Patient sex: M
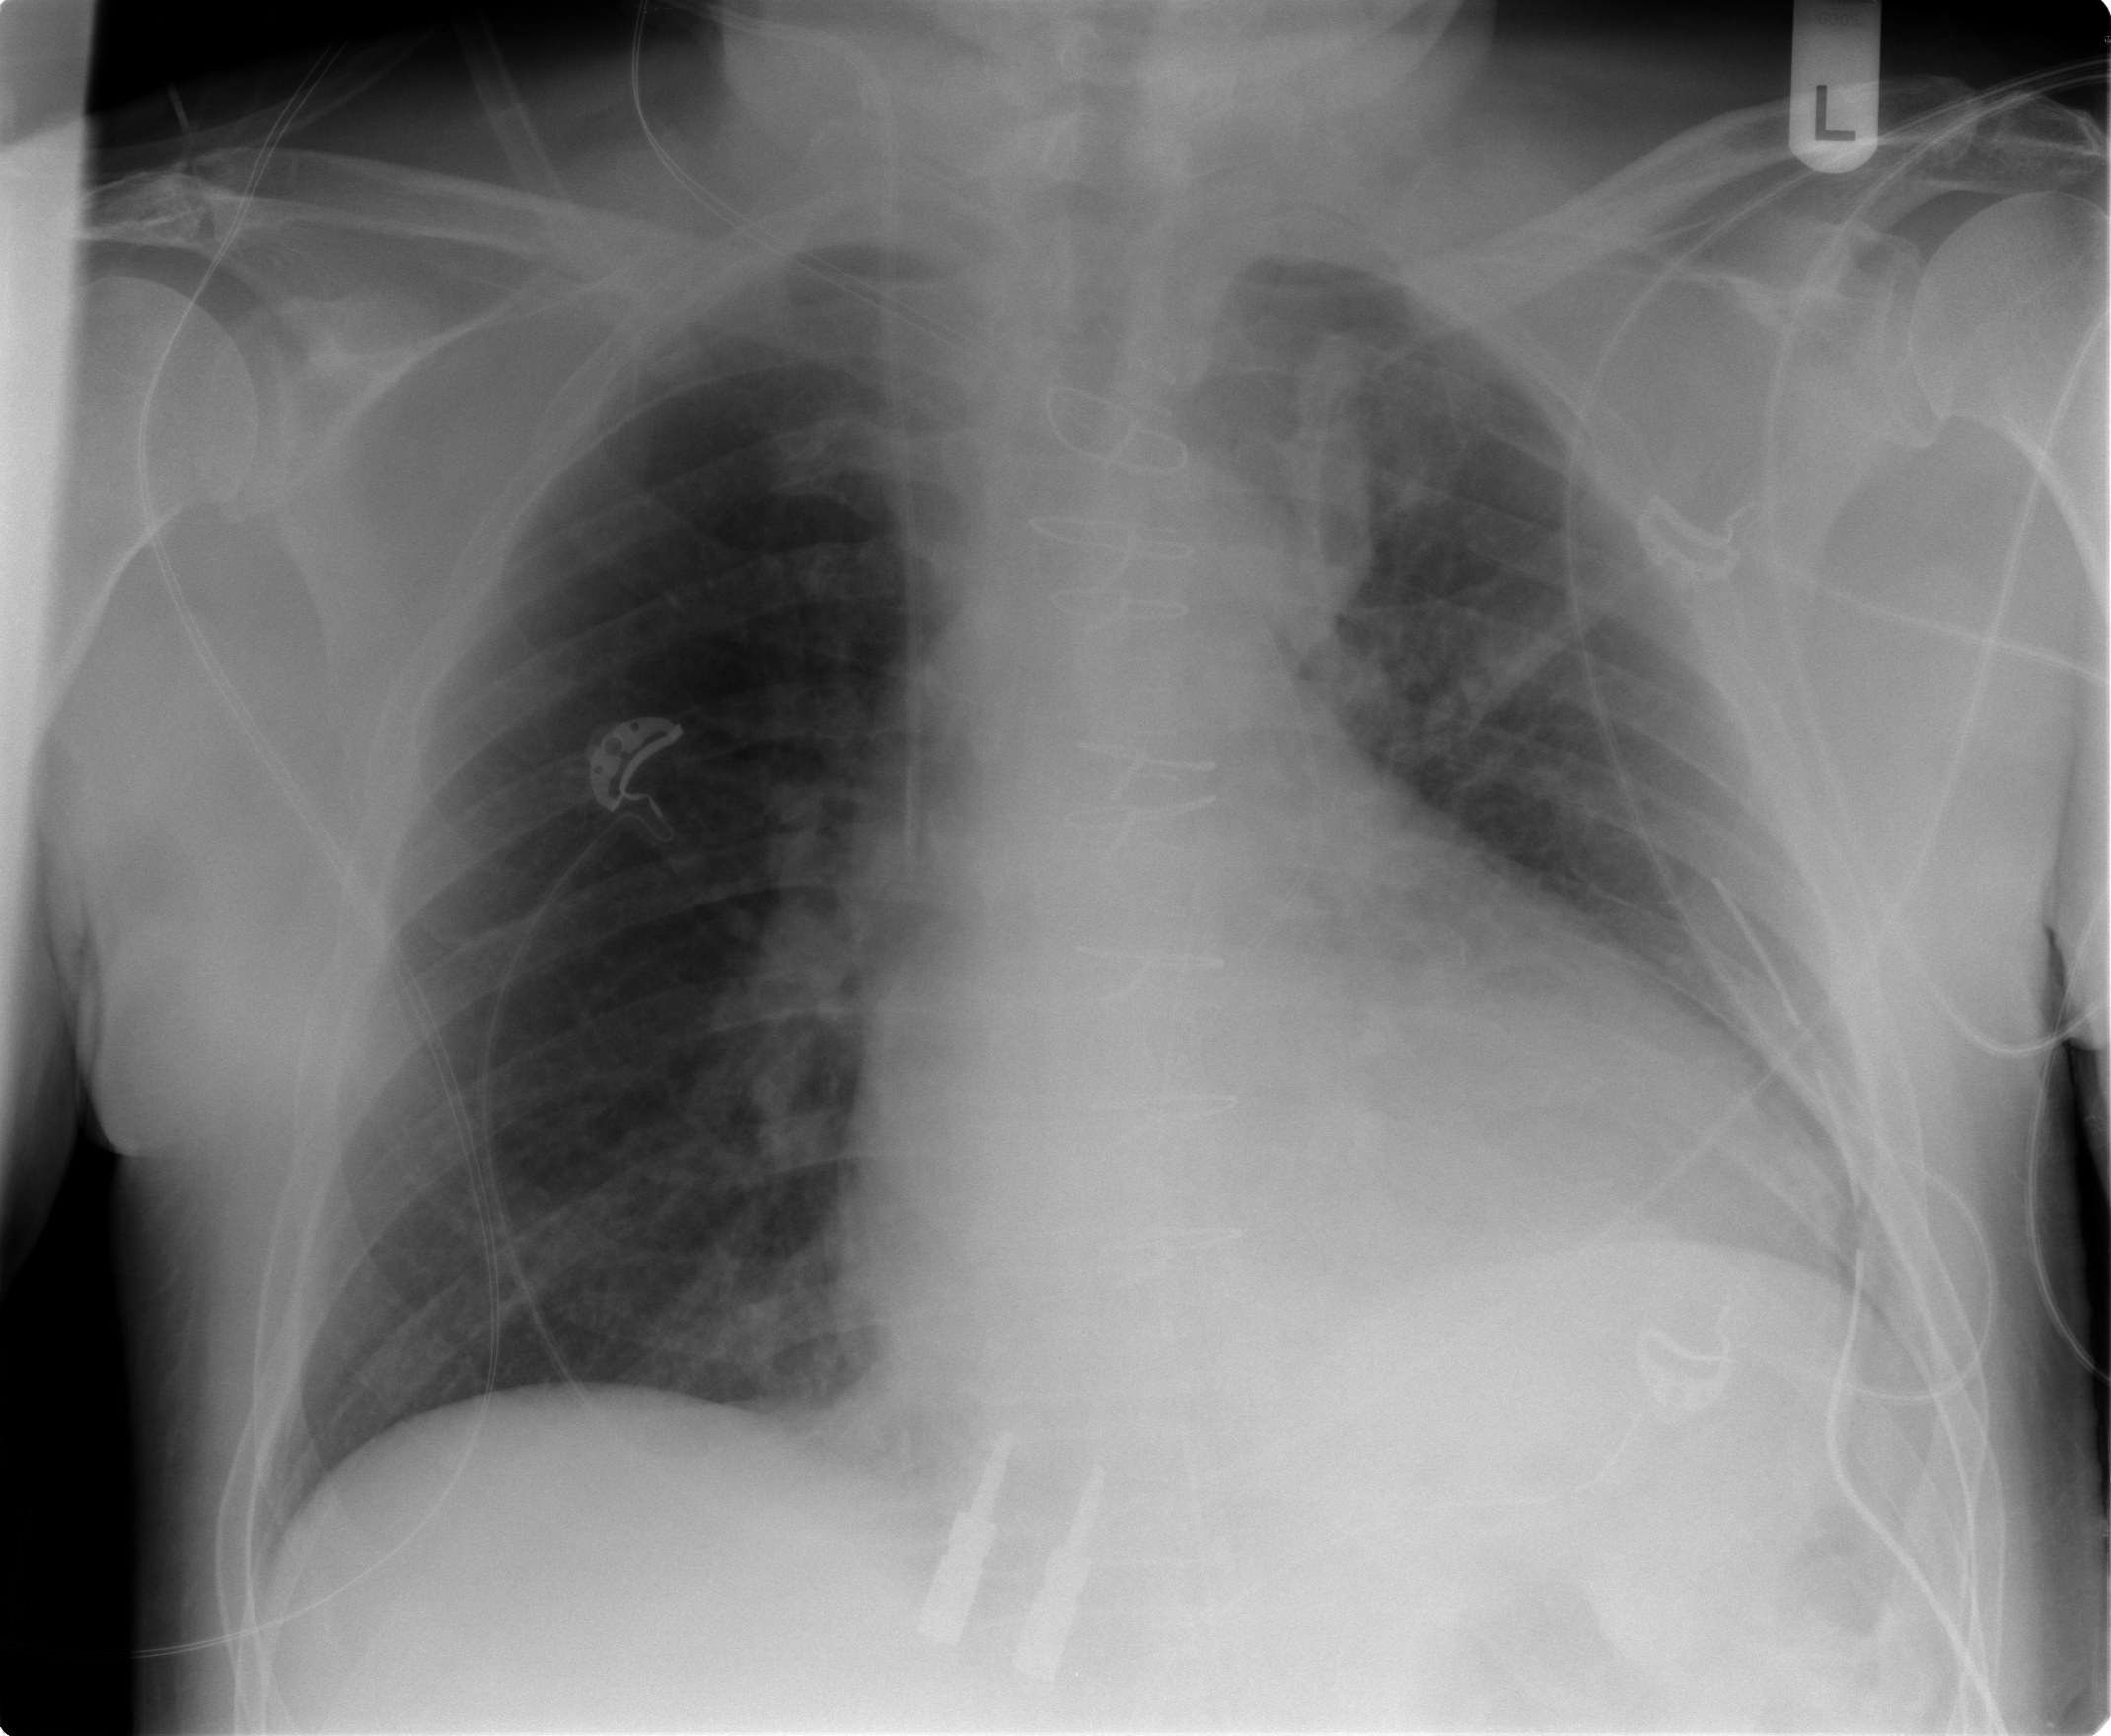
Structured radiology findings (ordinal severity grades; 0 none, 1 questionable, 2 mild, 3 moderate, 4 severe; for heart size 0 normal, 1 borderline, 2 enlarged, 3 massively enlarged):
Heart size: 2
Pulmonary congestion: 1
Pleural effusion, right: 0
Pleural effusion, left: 1
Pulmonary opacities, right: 1
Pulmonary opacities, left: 0
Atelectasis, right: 2
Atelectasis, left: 2